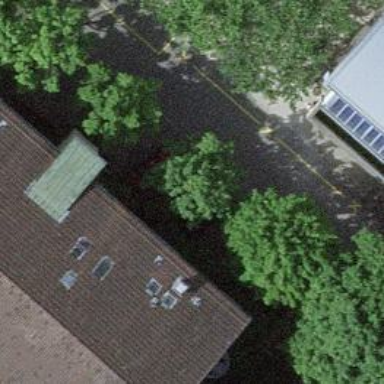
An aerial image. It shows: Car sharing facility.